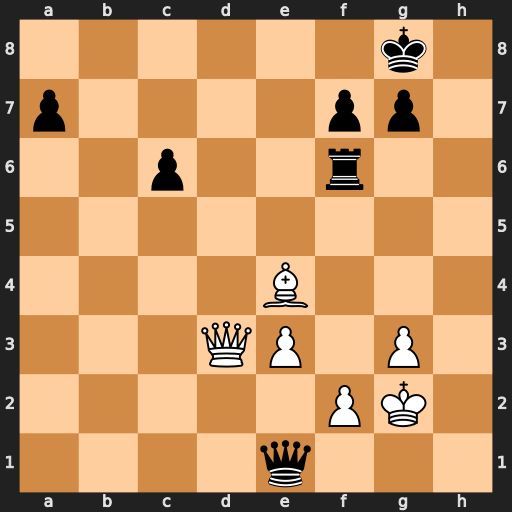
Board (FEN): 6k1/p4pp1/2p2r2/8/4B3/3QP1P1/5PK1/4q3
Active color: w
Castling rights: -
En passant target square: -
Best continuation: Qd8#